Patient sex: F
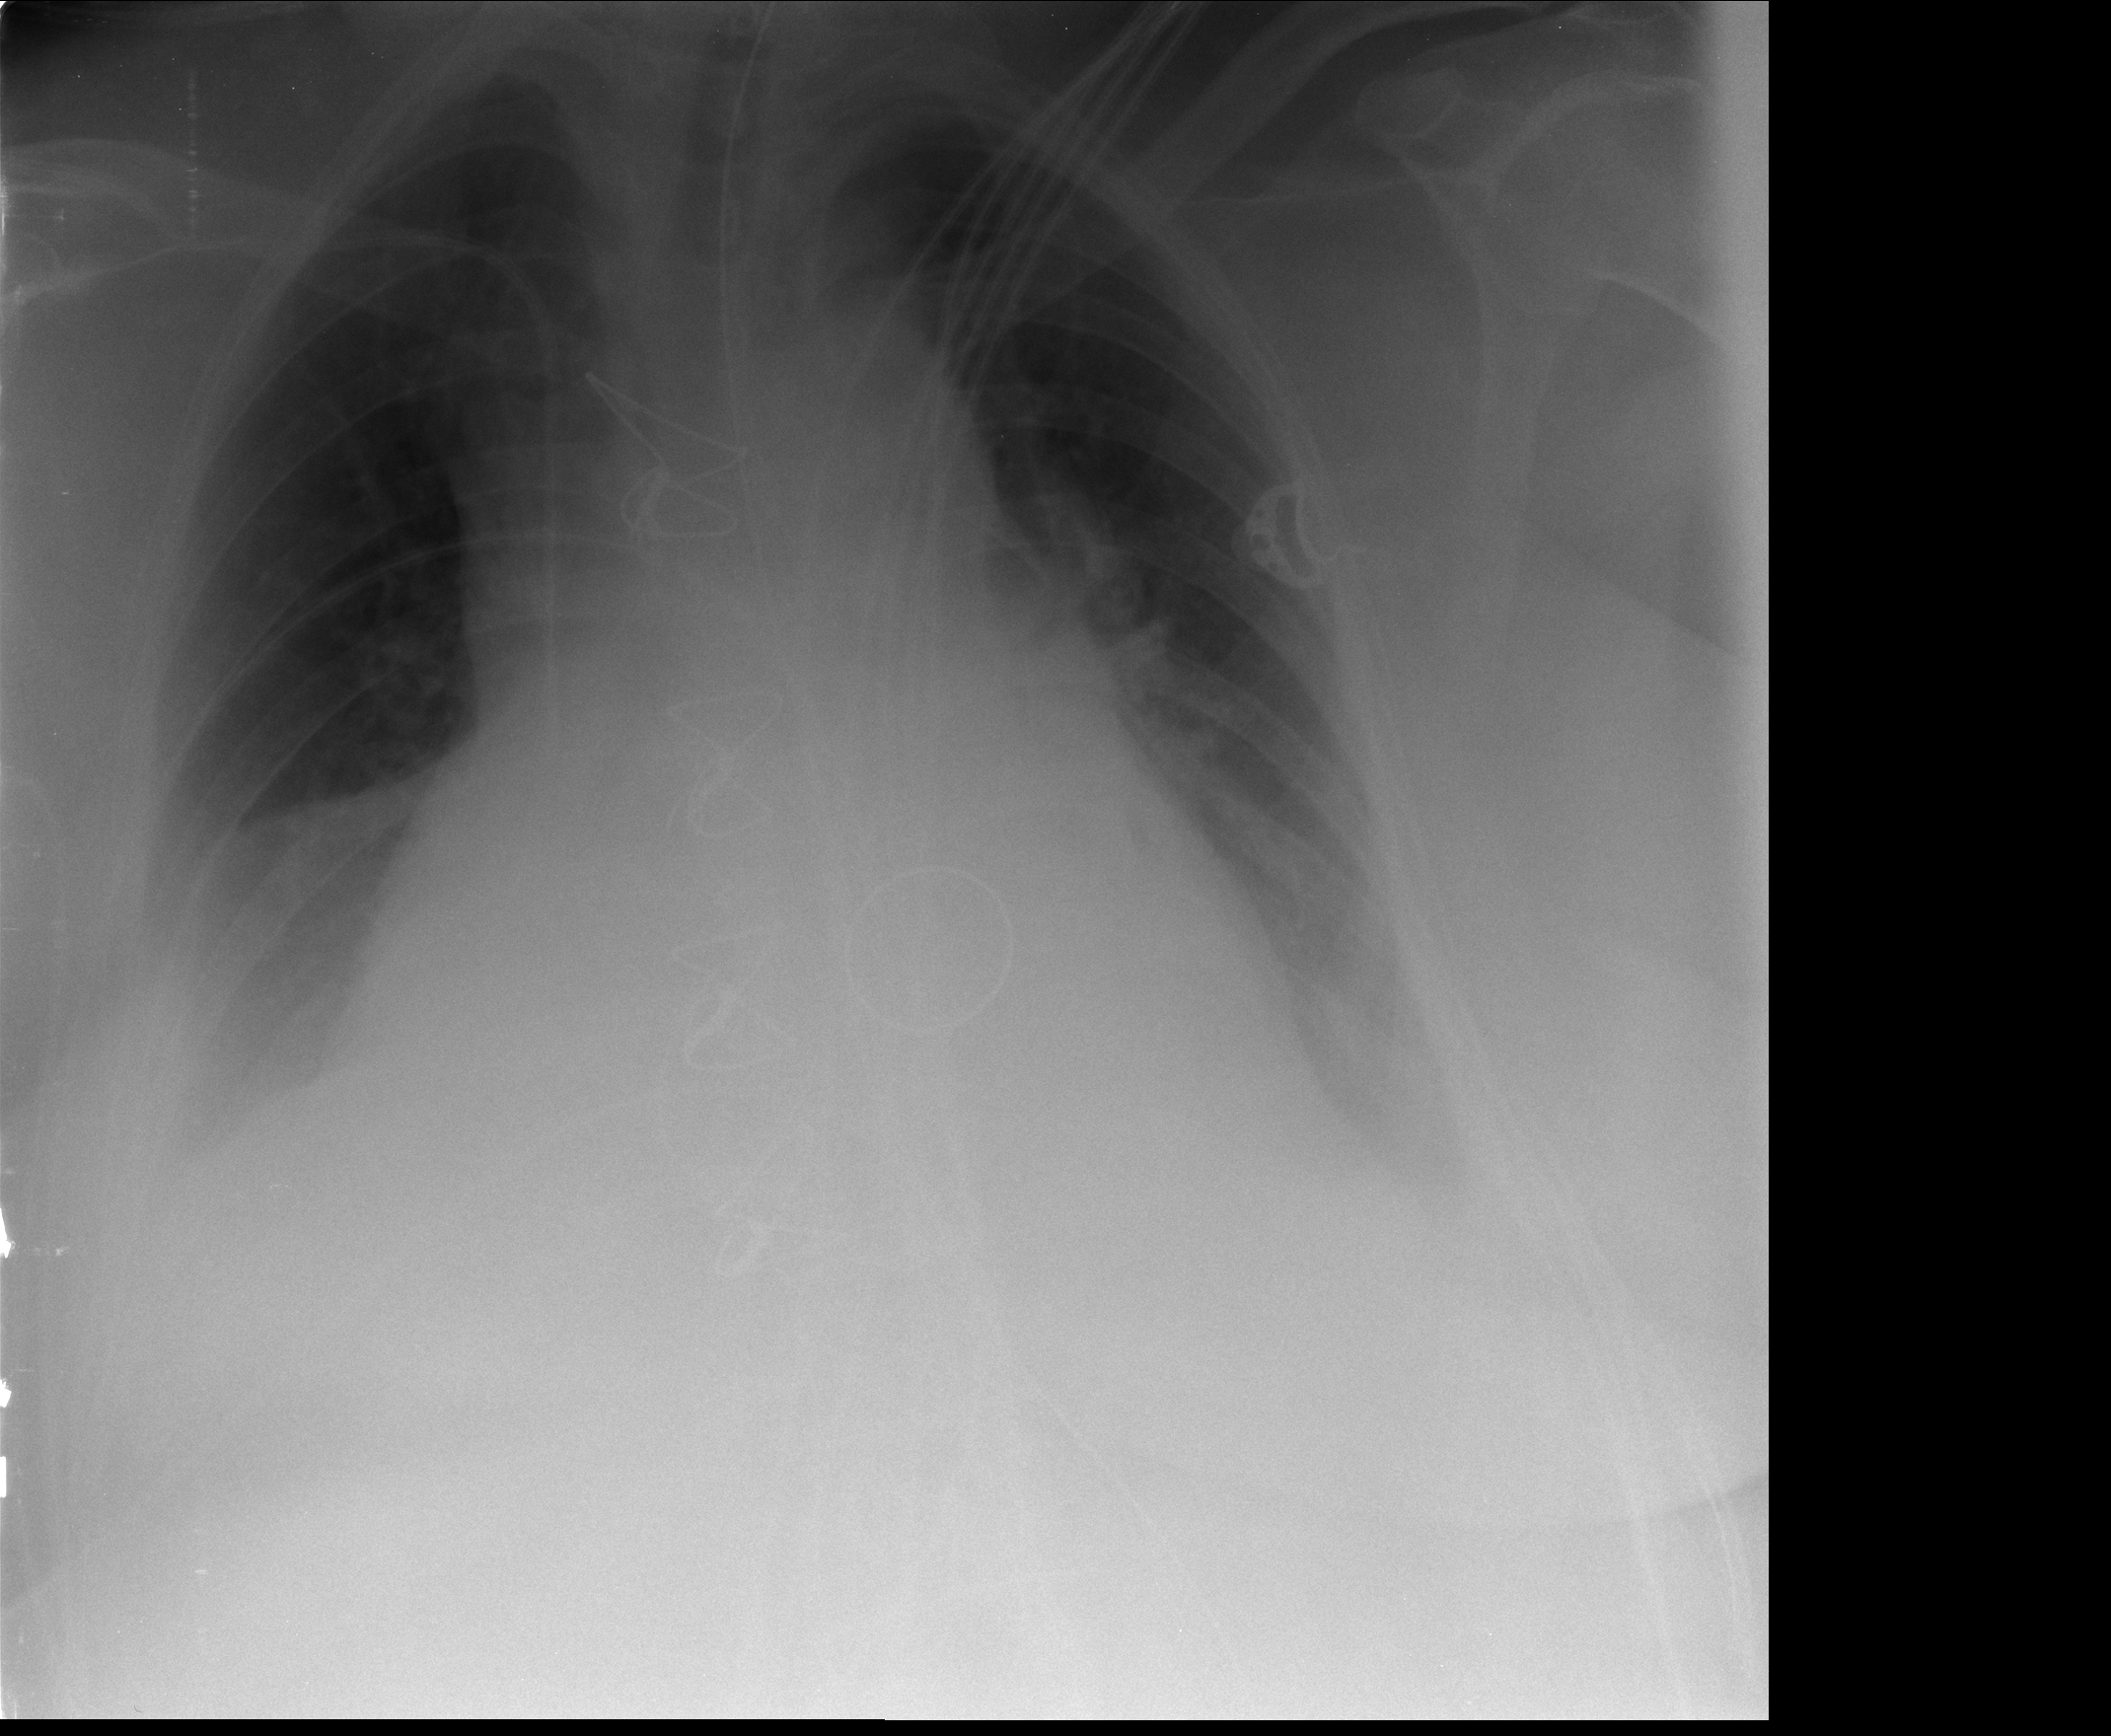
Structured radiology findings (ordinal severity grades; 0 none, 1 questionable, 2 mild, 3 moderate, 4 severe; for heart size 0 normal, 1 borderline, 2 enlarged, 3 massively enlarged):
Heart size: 3
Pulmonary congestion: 2
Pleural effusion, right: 2
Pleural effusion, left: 2
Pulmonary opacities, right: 0
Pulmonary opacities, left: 0
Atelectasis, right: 2
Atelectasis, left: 2